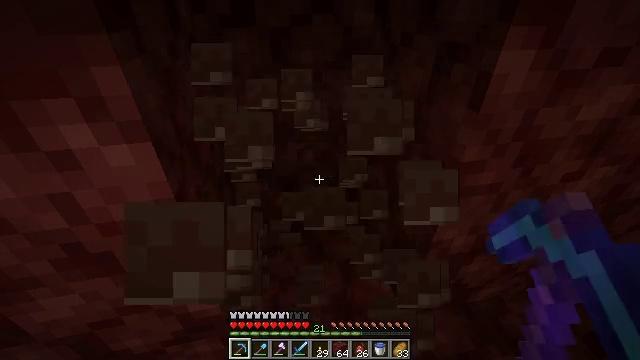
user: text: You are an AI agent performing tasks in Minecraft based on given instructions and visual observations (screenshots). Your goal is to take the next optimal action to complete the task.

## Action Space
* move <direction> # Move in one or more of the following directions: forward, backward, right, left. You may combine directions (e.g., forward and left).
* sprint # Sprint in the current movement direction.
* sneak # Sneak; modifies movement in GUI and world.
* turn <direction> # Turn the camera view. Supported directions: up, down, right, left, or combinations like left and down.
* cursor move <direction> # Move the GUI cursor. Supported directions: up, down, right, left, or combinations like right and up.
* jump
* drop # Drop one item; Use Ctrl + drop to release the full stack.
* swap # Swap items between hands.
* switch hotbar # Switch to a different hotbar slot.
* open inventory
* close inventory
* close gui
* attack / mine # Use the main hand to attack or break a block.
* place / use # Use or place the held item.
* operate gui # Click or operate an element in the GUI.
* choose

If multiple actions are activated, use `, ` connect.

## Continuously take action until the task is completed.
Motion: motion action
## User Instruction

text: Collect ancient debris for Netherite crafting.
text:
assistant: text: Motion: attack / mine